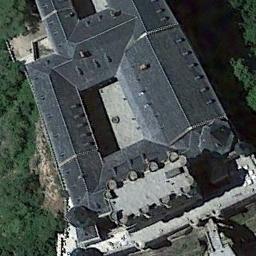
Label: palace